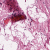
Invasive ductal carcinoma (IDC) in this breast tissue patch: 0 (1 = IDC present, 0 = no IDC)